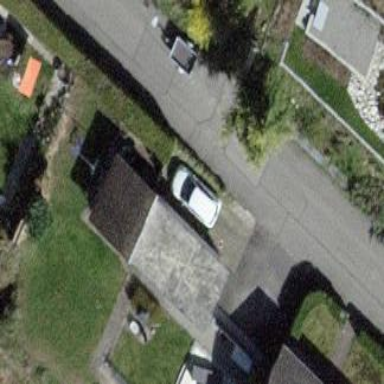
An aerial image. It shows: Building with tiled roof.